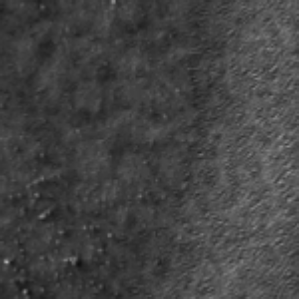
Label: frost